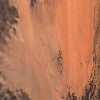
Label: land